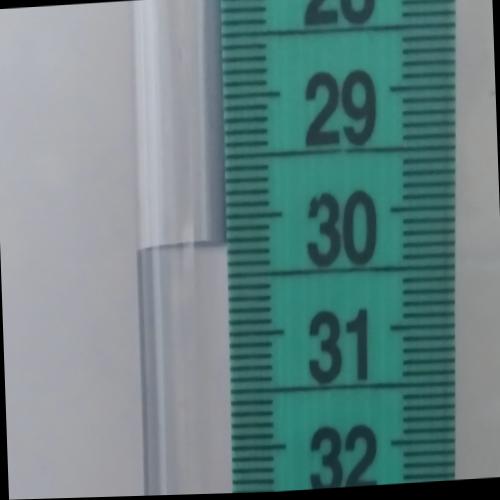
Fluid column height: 30.2 cm